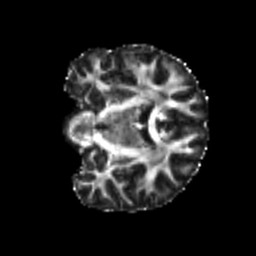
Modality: FA
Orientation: coronal
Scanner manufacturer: siemens
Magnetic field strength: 3 T
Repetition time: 4 s
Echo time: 0.0594 s